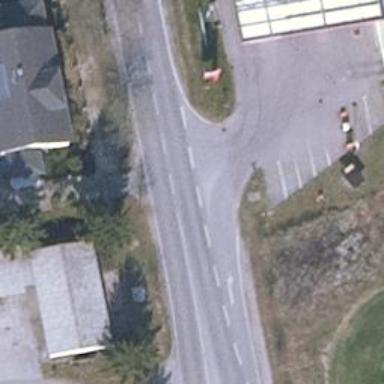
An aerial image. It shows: Secondary road with asphalt surface.